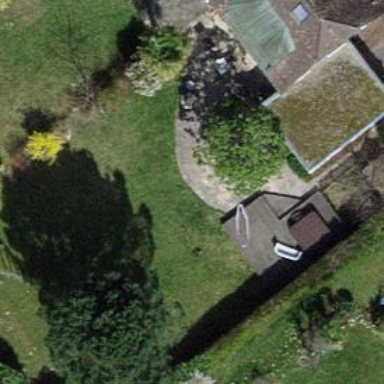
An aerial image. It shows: Garden enclosed by fence.